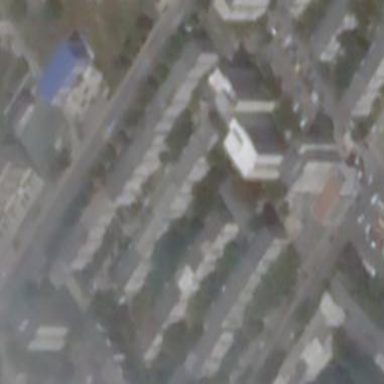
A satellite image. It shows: Image showing building with apartments.